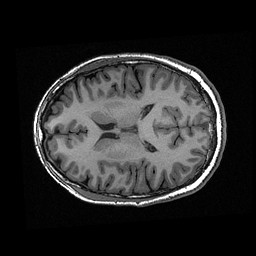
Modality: T1w
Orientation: axial
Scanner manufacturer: ge
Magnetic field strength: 3 T
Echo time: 0.00318 s